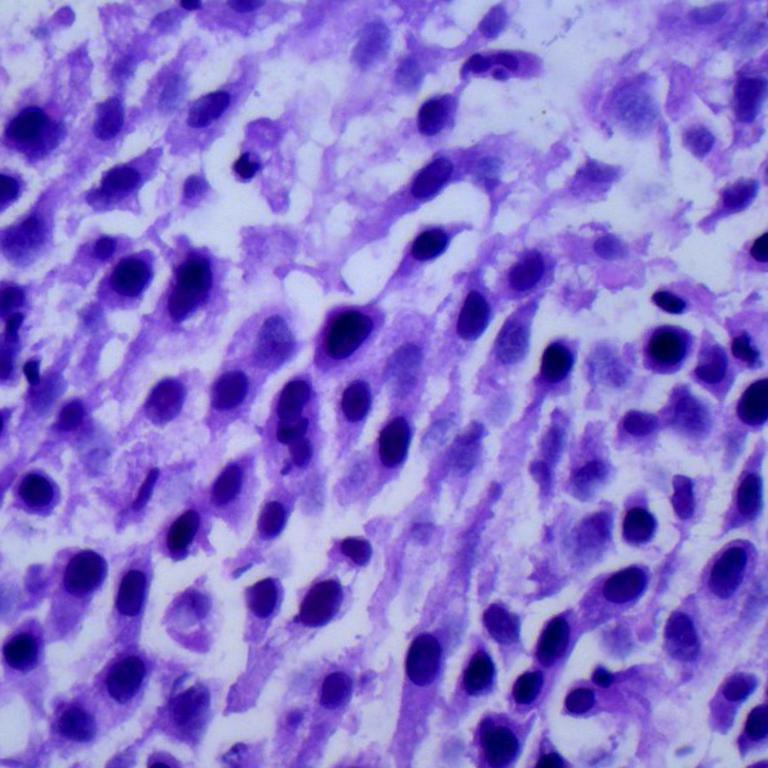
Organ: lung
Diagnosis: squamous carcinomas